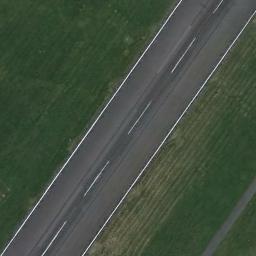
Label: runway